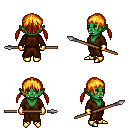
a pixel art fantasy rpg character, female body template, orc, green skin, brown robe, teal pants, light blonde twin-tailed hairstyle, gold gloves, gold boots, spear, four views (front, back, left, right), 2x2 character sprite sheet, small pixel art, hard edges, no anti-aliasing